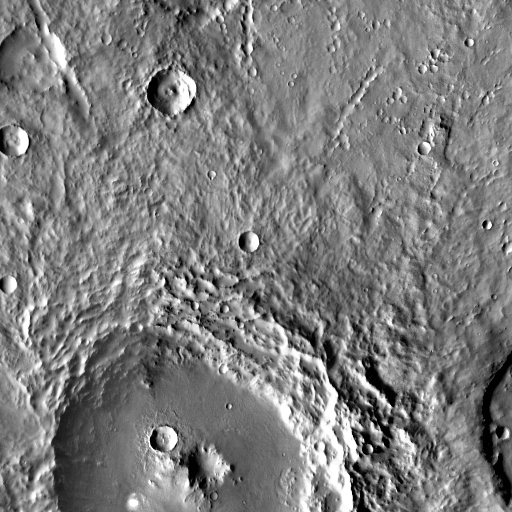
Crater classes present: Background, Other, Layered, Buried, Secondary